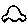
Label: car